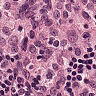
Metastatic tissue present: no